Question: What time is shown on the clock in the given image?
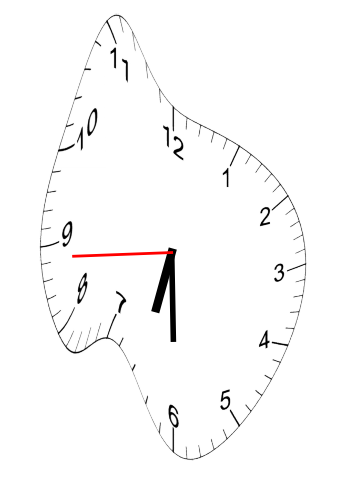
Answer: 06:29:44